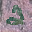
Label: 2